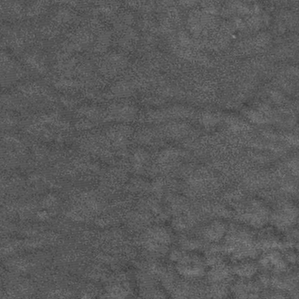
Label: frost